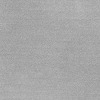
Atmospheric dust classification: dusty